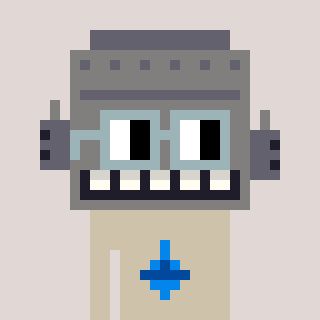
a pixel art character with square dark gray glasses, a robot-shaped head and a bege-colored body on a warm background